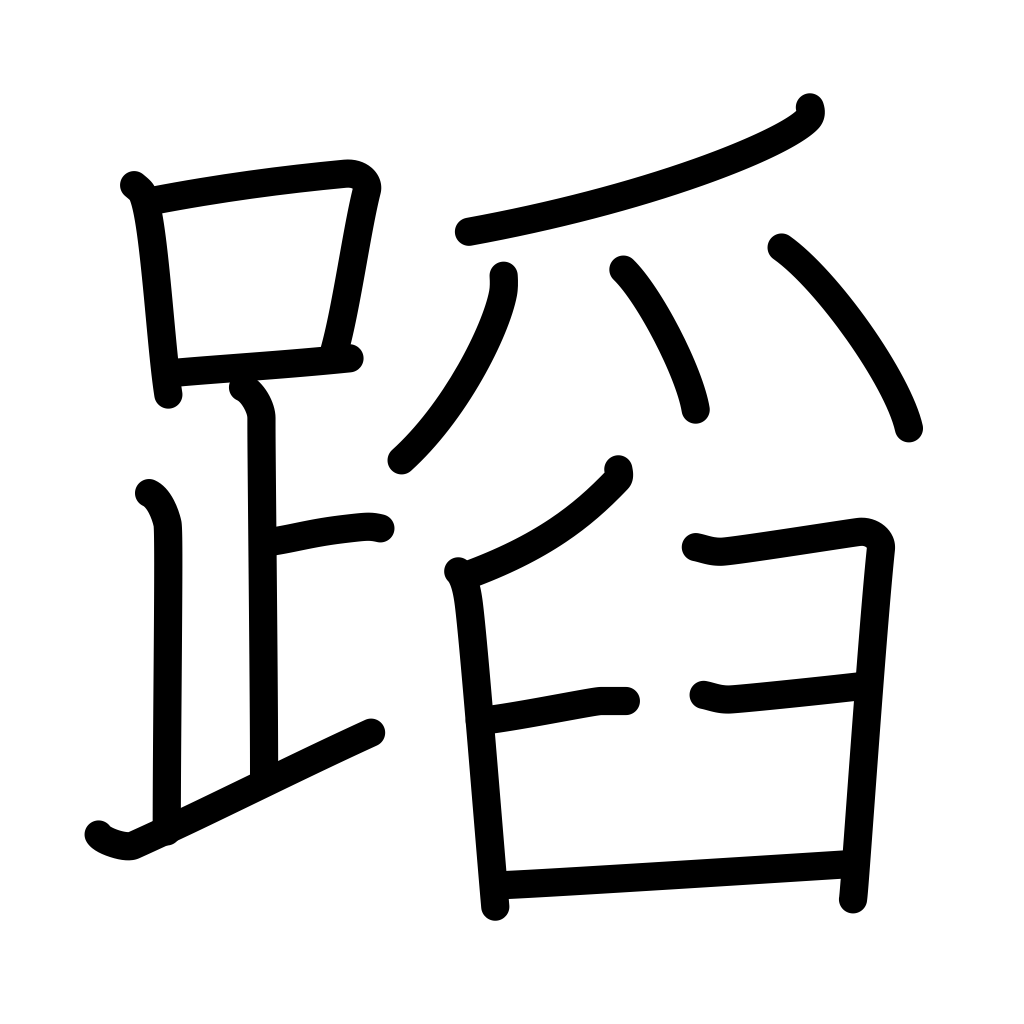
Meaning: step on, trample, carry through, appraise, evade payment